Question: I am sending sms programmatically from my view controller but now it is showing me statusbar and vertical black line
my code:
'''
- (IBAction)SendTextBtnTapped:(id)sender {
[self sendSMS:@"Body of SMS..." recipientList:[NSArray arrayWithObjects: nil]];
}
- (void)sendSMS:(NSString *)bodyOfMessage recipientList:(NSArray *)recipients
{
MFMessageComposeViewController *controller = [[MFMessageComposeViewController alloc] init];
if([MFMessageComposeViewController canSendText])
{
controller.body = bodyOfMessage;
controller.recipients = recipients;
controller.messageComposeDelegate = self;
[self presentModalViewController:controller animated:YES];
}
}
- (void)messageComposeViewController:(MFMessageComposeViewController *)controller didFinishWithResult:(MessageComposeResult)result
{
[self dismissModalViewControllerAnimated:YES];
if (result == MessageComposeResultCancelled)
NSLog(@"Message cancelled");
else if (result == MessageComposeResultSent)
NSLog(@"Message sent");
else
NSLog(@"Message failed");
}
'''

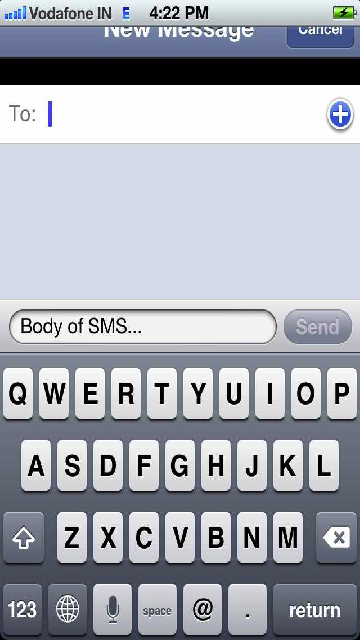
Answer: just add this line
'''
controller.wantsFullScreenLayout = YES;
'''
add this line after present MessageViewController like bellow..
'''
[self presentModalViewController:controller animated:YES];
[[UIApplication sharedApplication] setStatusBarHidden:YES];
'''
for whole this viewController use bellow loginin 'viewWillAppear:' paste this code..
'''
[[UIApplication sharedApplication] setStatusBarHidden:YES animated:YES];
'''